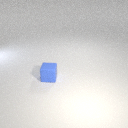
small blue rubber cube